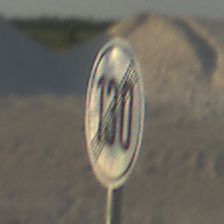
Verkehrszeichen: EndeGeschwindigkeit130
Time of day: SunriseSunset
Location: Outdoor (Beach)
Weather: Clear
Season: NotSpecified
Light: Natural